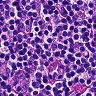
Metastatic tissue present: no